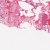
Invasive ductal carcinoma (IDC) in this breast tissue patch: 0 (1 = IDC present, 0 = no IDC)